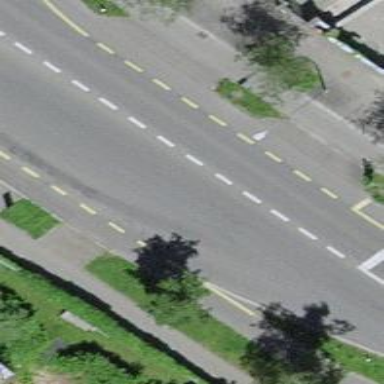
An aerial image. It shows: Secondary road with asphalt surface and designated cycle lane.